Question: Find the minimum number of moves required to get from the Tower of Hanoi state described in the figure to the completed state
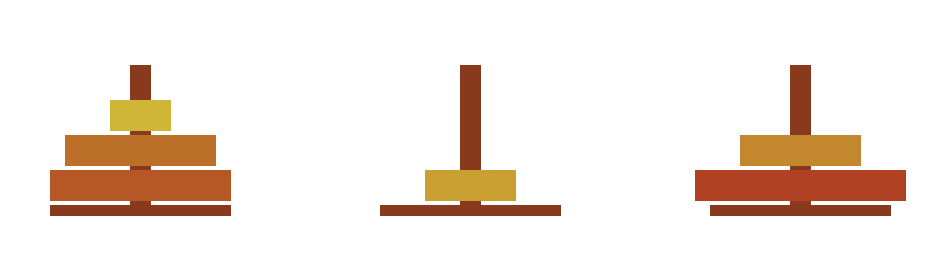
Answer: 26